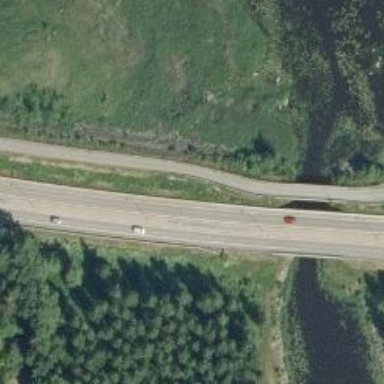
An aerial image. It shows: Primary highway.